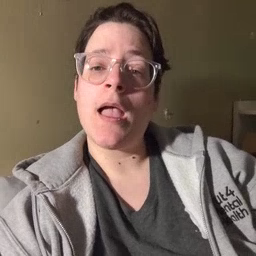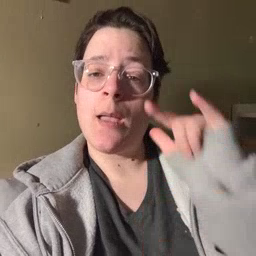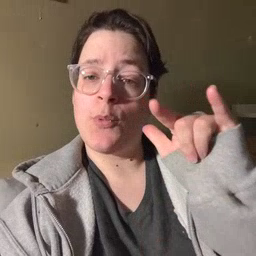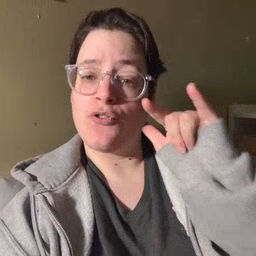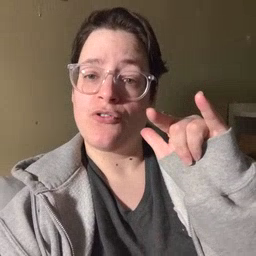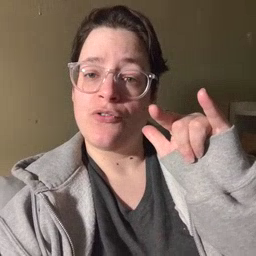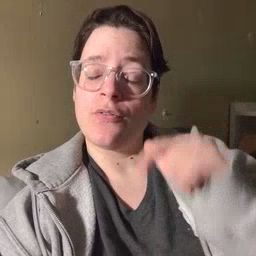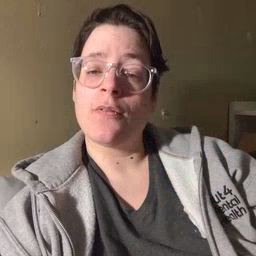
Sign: airplane